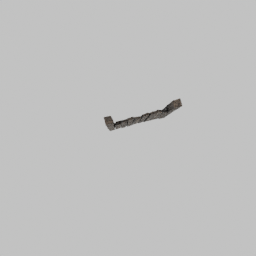
Label: architecture